Question: Very basic, and very annoying, I have searched solution for many hours with no help...
Problem: I'm populating Combobox from named range, range is list of times (formatted as time :-), Combo seems fine, drop-down shows my times as they should be, but when selected time is formatted as a decimal number...

Here is the code (ripped down to bare minimum):
'''
Private Sub UserForm_Initialize()
ComboBoxTime.RowSource = "Help!Time"
End Sub
'''
"Help" is name of worksheet containing named range "Time"I have tried formatting different ways with no luck...
'''
ComboBoxTime = Format(ComboBoxTime, "hhmm")
'''
Here is link to sample. <URL>
(And yes I need to populate from named range, instead for each loop, and I will set .value with code, Whole document is actually quite complex, but I included just The problem part...)
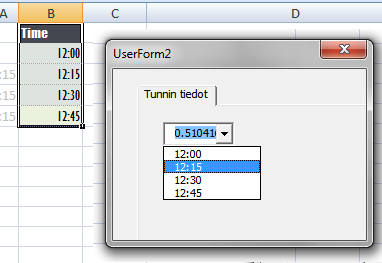
Answer: The problem is named range I'm using, when values are formatted as time it won't work. I got it to work if values were Text! Problem has something to do with excel being in Finnish and VBA in english...
I added second column next to range which copies text values to this named second range formatted as time. Quick and Dirty! (Thanks for your input Belisarius)